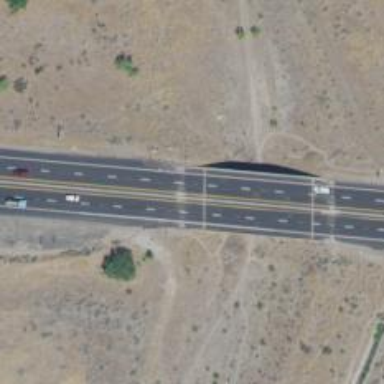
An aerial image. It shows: Bridge on trunk expressway.